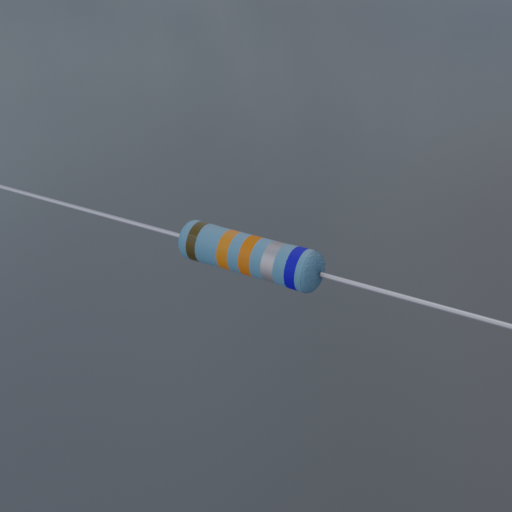
Resistor colour bands (in order): brown, orange, orange, silver, blue